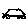
Label: car